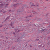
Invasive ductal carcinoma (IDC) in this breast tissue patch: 1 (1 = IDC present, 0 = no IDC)